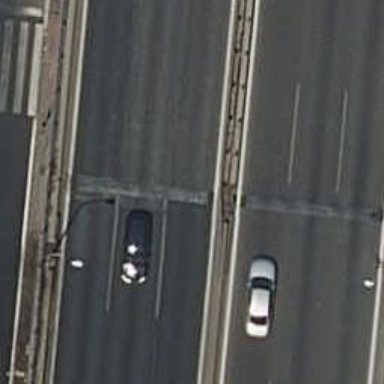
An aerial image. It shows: Bridge over motorway.